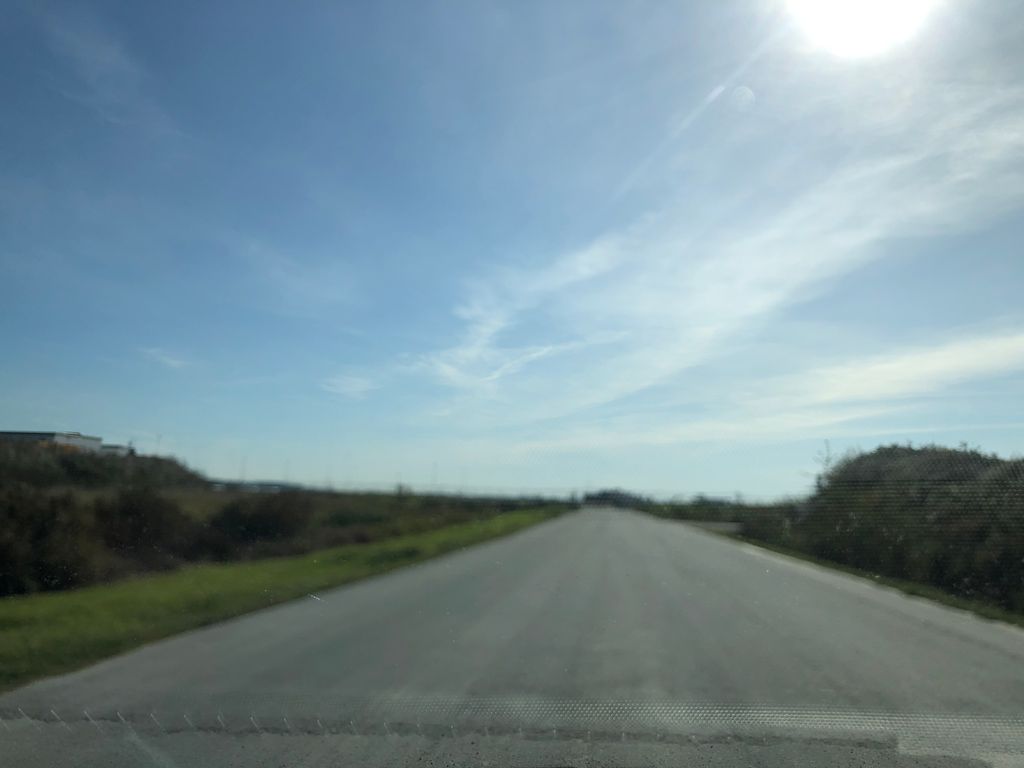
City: vancouver